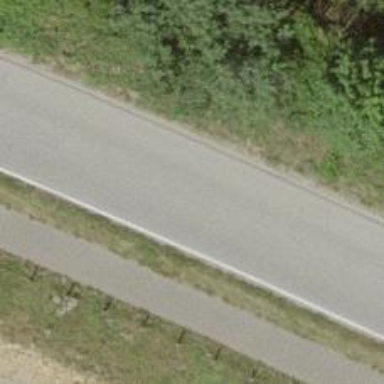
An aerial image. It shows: Unclassified road with asphalt surface.